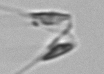
Label: Asterionellopsis_glacialis